Question:
Okay so as you can see each column has a value of 1-3. Currently there's just a basic formula at the end that works out the percentage by adding whats there and then dividing by the total possible if every column was 3 and then multiplying by 100.
My problem is I would like to put 'n/a' down as a result sometimes where a number value/score wasn't relevant. But when it comes to calculating the percentage it would be marked lower since it would be three less than the total possible.
So I assume there a few different ways I could tackle this problem, either by a formula that calculates the possible total based upon only the cells that have a numerical value or a formula which reads n/a as the value 3. But I can't seem to find something that works.
Please help, thanks.
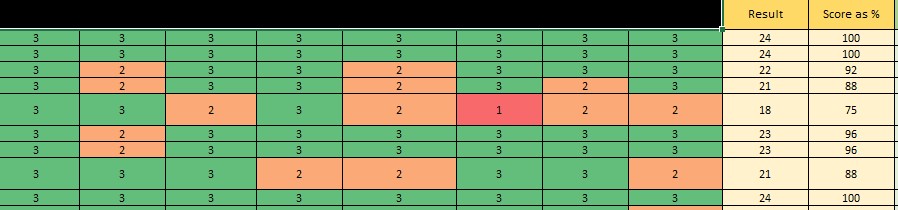
Answer: You can do this:
<URL>
The countif() counts the n/a and multiplies by 3 to be subtracted from the 24.